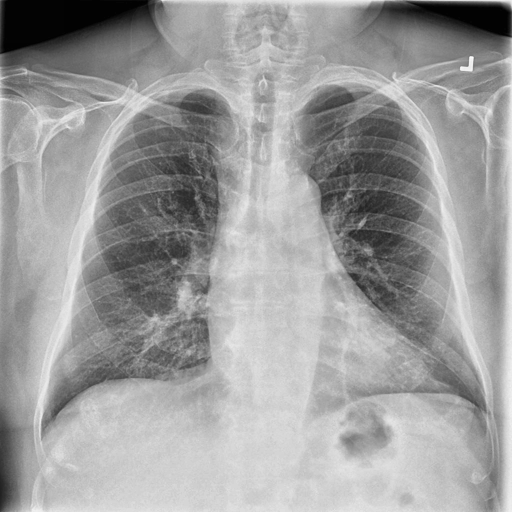
Finding: NORMAL